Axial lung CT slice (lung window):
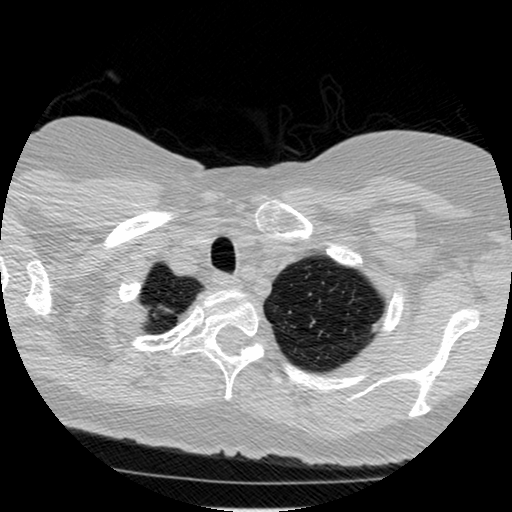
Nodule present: no